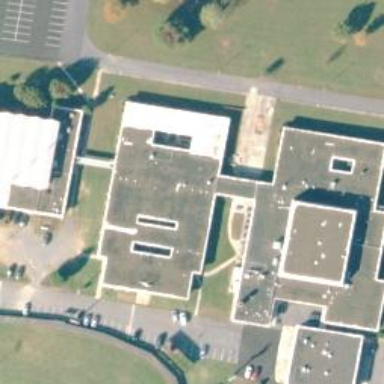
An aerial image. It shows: School.